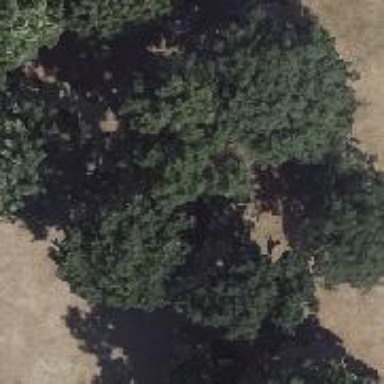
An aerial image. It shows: Park with broadleaved deciduous trees.